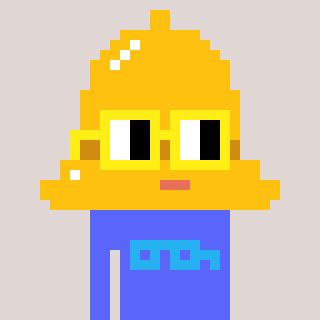
a pixel art character with square yellow glasses, a bell-shaped head and a purple-colored body on a warm background